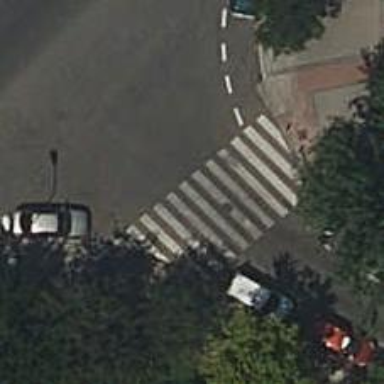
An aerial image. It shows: Uncontrolled crossing on the road.